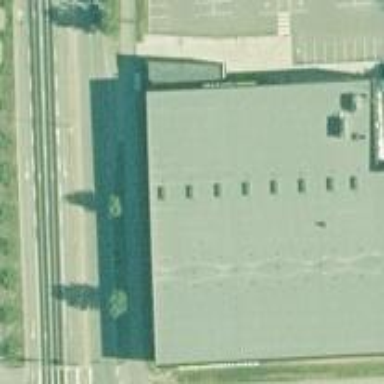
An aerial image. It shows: Building.